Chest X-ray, PA view. Patient: 72 years old, sex M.
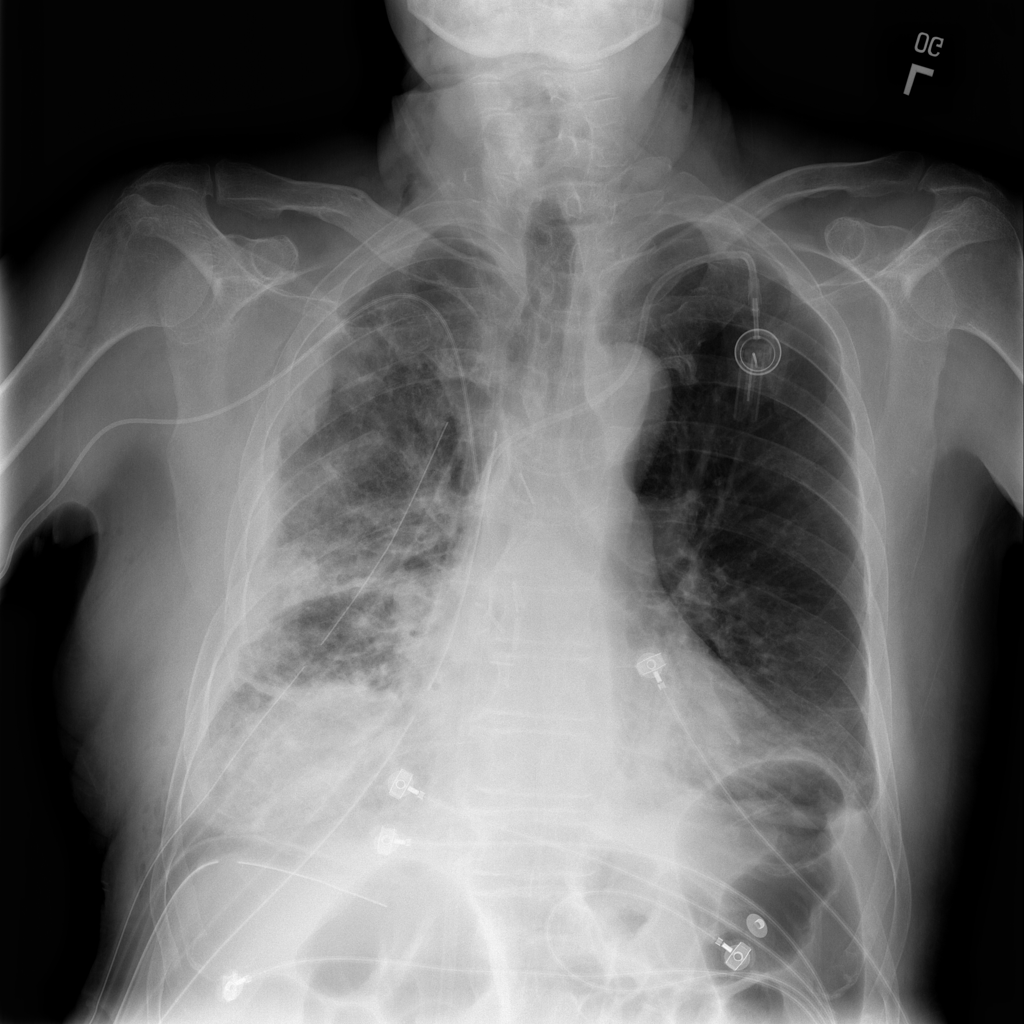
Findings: Pneumothorax